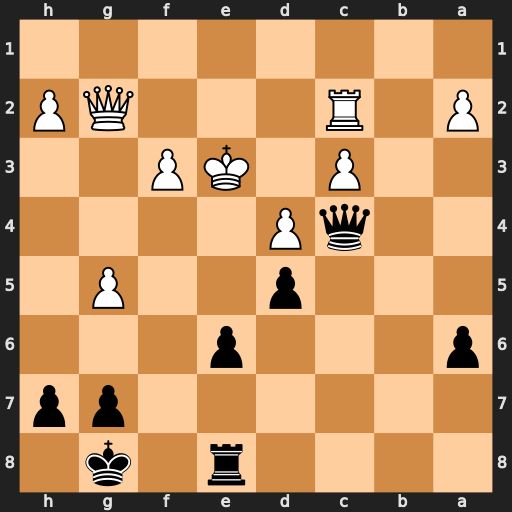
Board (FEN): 4r1k1/6pp/p3p3/3p2P1/2qP4/2P1KP2/P1R3QP/8
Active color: b
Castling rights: -
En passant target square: -
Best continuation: e5 Kf2 exd4